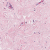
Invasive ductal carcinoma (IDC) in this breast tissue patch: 0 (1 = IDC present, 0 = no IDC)